Question: Given some known input values and observed outputs, determine how many possible combinations exist for the unknown inputs that would produce the same outputs.
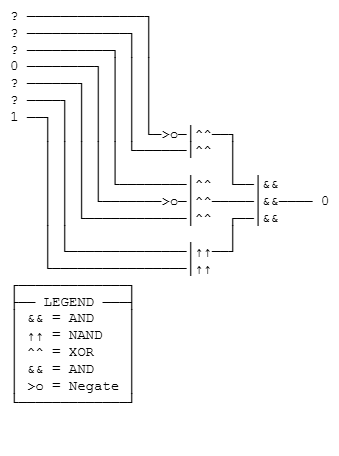
Answer: 20